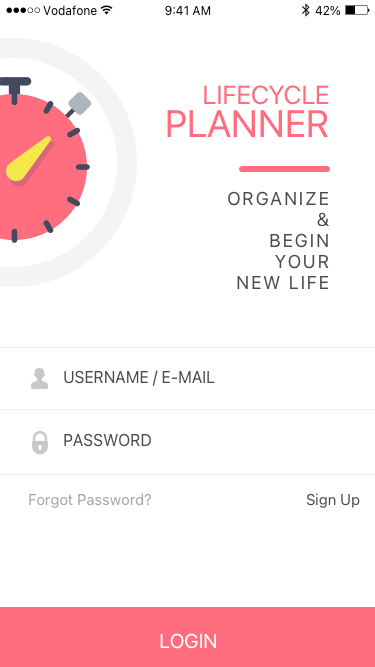
Text in this UI design:
Forgot Password?
Sign Up
USERNAME / E-MAIL
PASSWORD
LOGIN
ORGANIZE&
BEGIN YOUR
NEW LIFE
LIFECYCLE
PLANNER